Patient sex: M
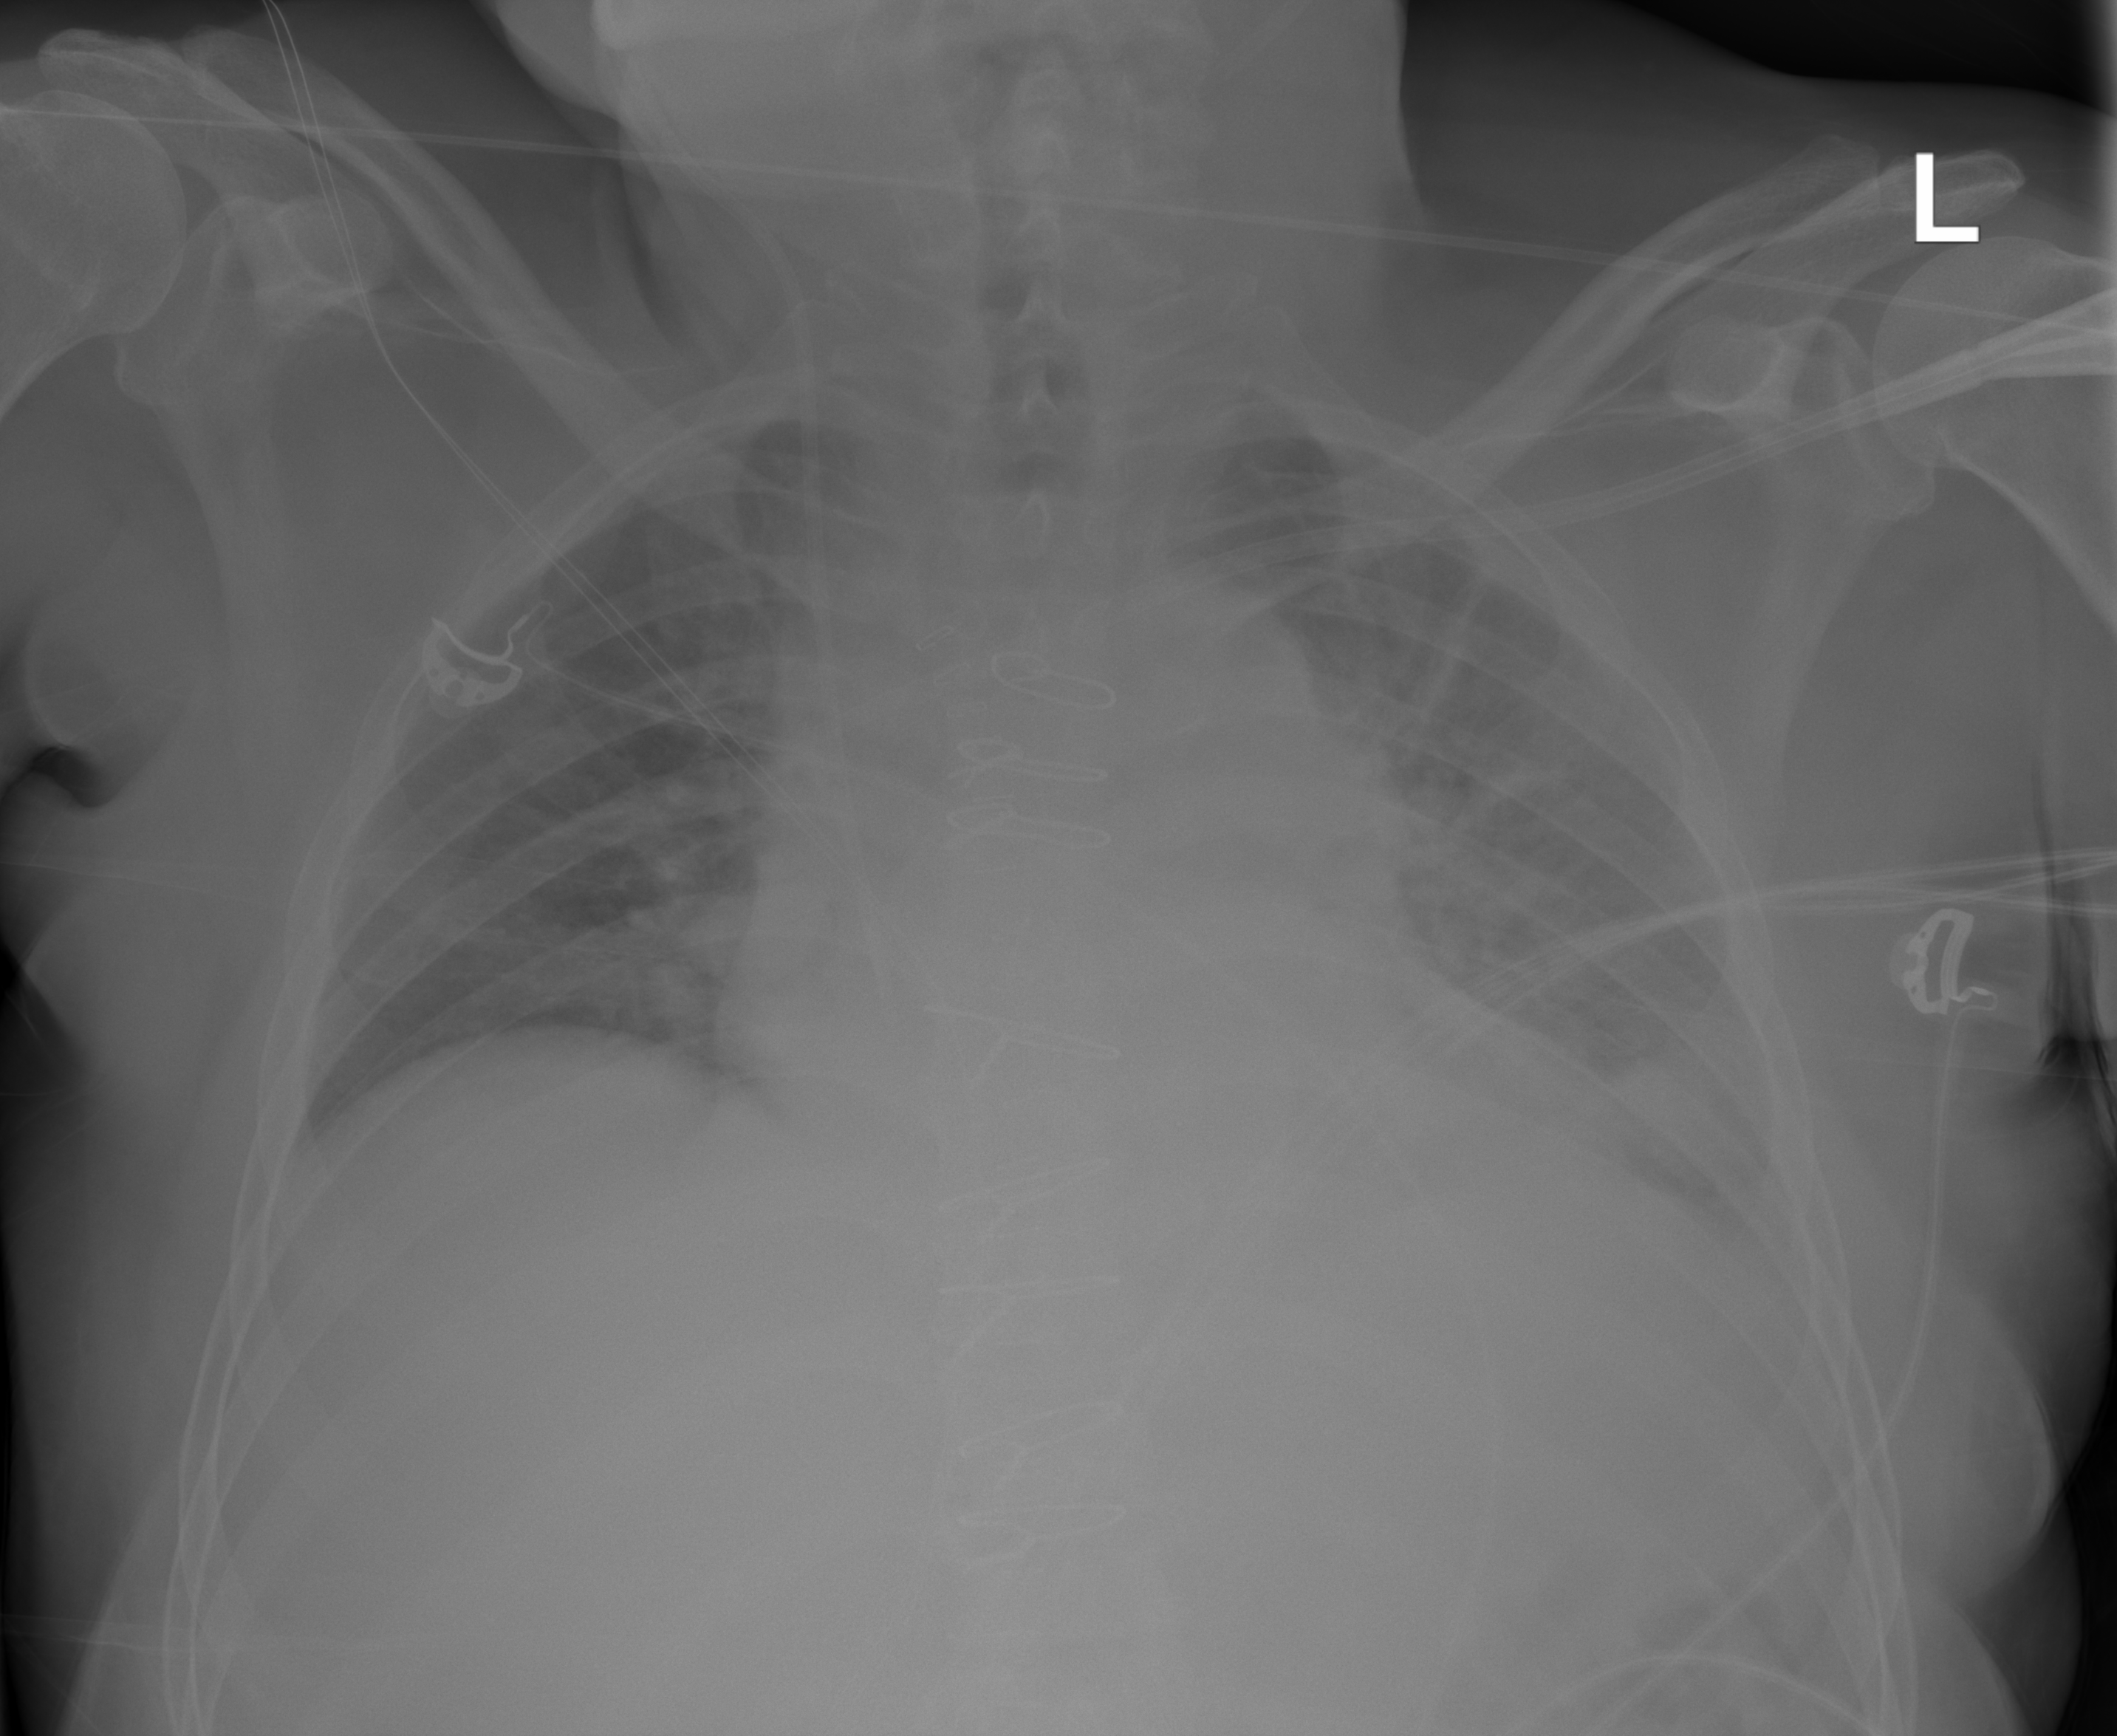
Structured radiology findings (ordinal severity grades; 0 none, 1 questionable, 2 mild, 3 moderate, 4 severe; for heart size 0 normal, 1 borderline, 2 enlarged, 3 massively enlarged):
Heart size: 2
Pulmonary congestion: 2
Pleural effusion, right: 0
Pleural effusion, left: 2
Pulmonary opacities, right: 0
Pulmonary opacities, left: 2
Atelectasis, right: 0
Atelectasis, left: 2